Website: macys
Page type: billing-address
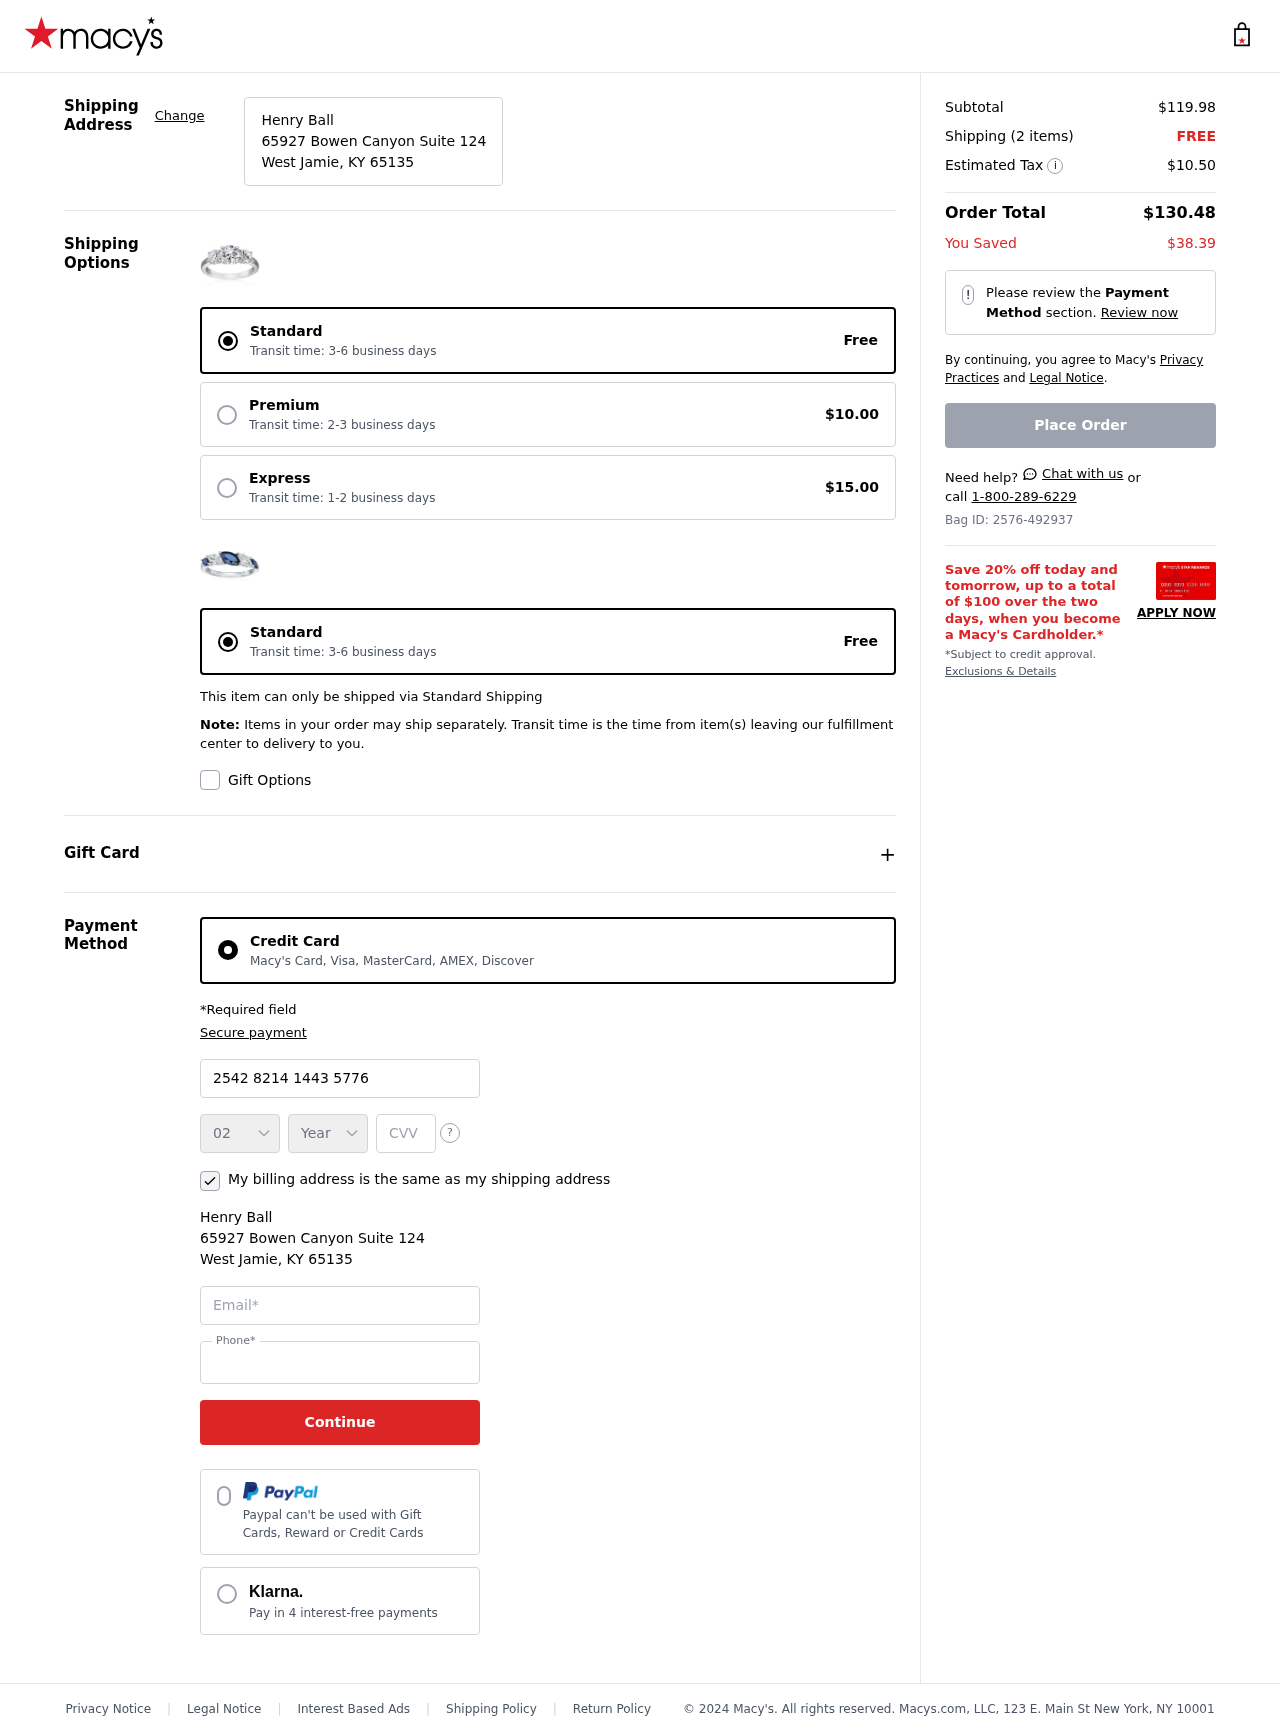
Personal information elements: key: PII_CARD_CVV
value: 408
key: PII_CARD_EXPIRY_MONTH
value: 02
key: PII_CARD_EXPIRY_YEAR
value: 27
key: PII_CARD_NUMBER
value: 2542 8214 1443 5776
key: PII_CITY_STATE_ZIP
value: West Jamie, KY 65135
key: PII_EMAIL
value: henry_ball@hotmail.com
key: PII_FULLNAME
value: Henry Ball
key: PII_PHONE
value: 3026926448
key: PII_STREET
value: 65927 Bowen Canyon Suite 124
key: PII_FULLNAME2
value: Henry Ball
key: PII_CITY
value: West Jamie
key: PII_STATE_ABBR
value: KY
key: PII_POSTCODE
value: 65135
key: PII_POSTCODE_FULL
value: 65135
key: PII_CITY_STATE
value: West Jamie, KY
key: PII_POSTCODE_NUMERIC
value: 65135
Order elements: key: ORDER_SUBTOTAL
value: $119.98
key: ORDER_NUM_ITEMS
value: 2
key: ORDER_SHIPPING_COST
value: FREE
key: ORDER_TAX
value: $10.50
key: ORDER_TOTAL
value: $130.48
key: ORDER_SAVINGS
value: $38.39
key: ORDER_ID
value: Bag ID: 2576-492937